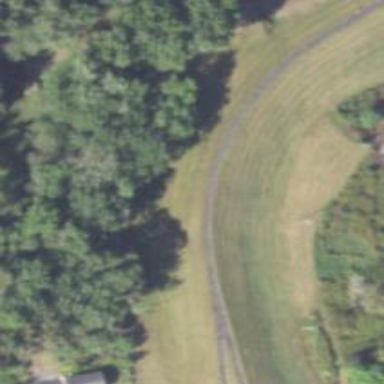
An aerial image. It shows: Path with asphalt surface and embankment.